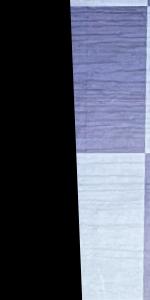
Label: Empty